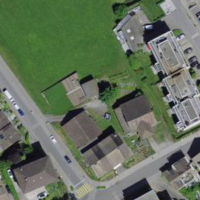
EUNIS habitat code: 54
Species observed at this site:
Circaea lutetiana